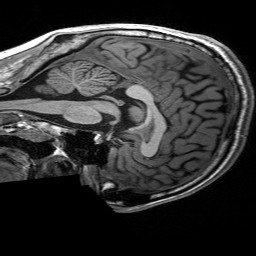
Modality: T1w
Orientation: sagittal
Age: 20
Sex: male
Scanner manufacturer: siemens
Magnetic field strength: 3 T
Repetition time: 2.53 s
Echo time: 0.00227 s